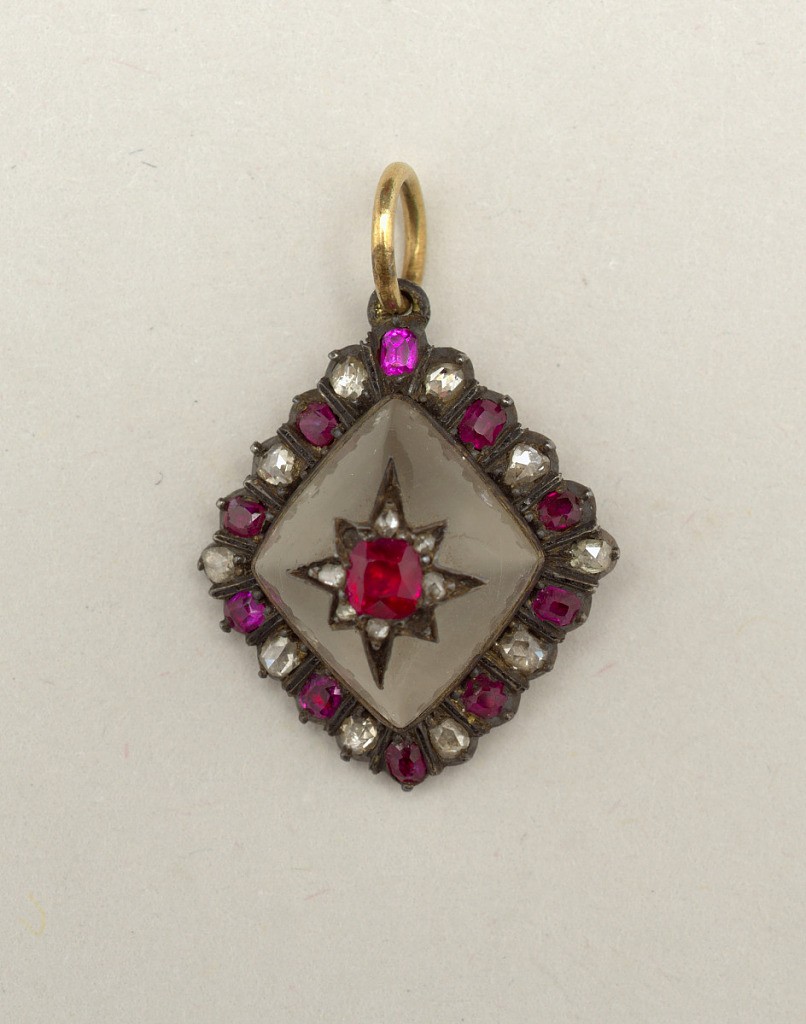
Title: Pendant
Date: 19th century
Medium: Glass, gold, red and white paste stones
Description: Lozenge-shaped glass with ornamental star of red and white stones in center; border of red and white stones set in gold; gold ring at top.